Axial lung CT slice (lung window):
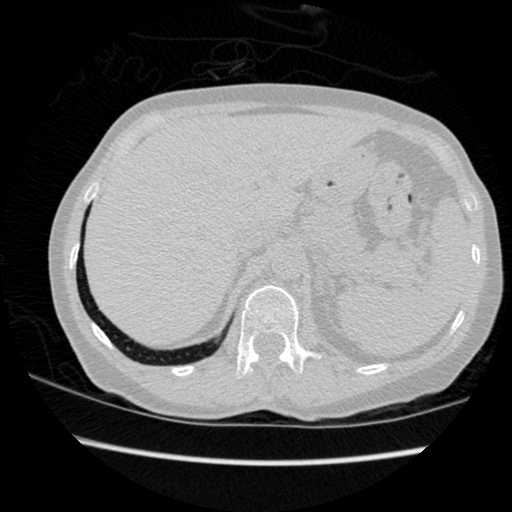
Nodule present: no